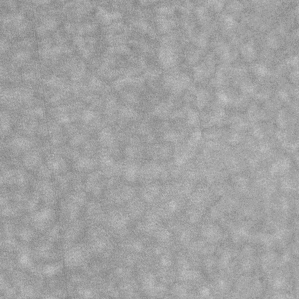
Label: frost